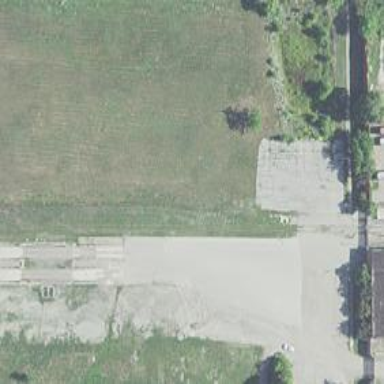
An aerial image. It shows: Abandoned railway.